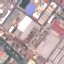
Land use / land cover: Industrial